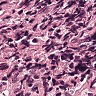
Metastatic tissue present: no